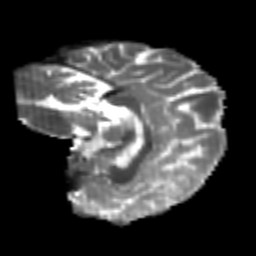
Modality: T2w
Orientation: sagittal
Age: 24
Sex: female
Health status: healthy
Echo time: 0.074 s